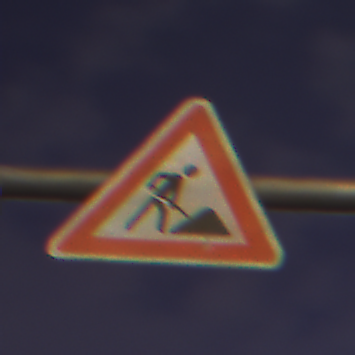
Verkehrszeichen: Arbeitsstelle
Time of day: Night
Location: Outdoor (Urban)
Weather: PartlyCloudy
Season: NotSpecified
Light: Natural